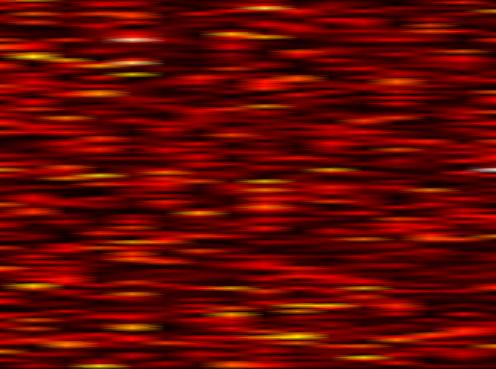
Label: OFDM